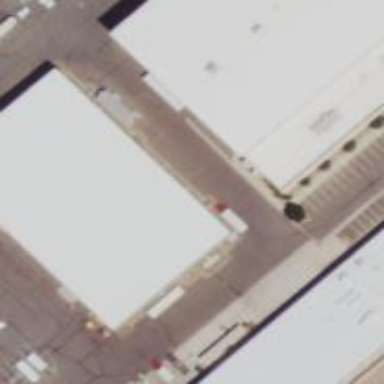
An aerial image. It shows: Part of building.